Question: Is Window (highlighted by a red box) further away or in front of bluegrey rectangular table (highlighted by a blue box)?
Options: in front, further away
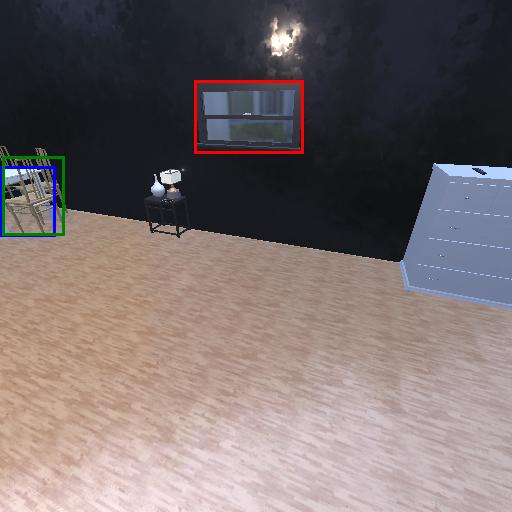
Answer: in front